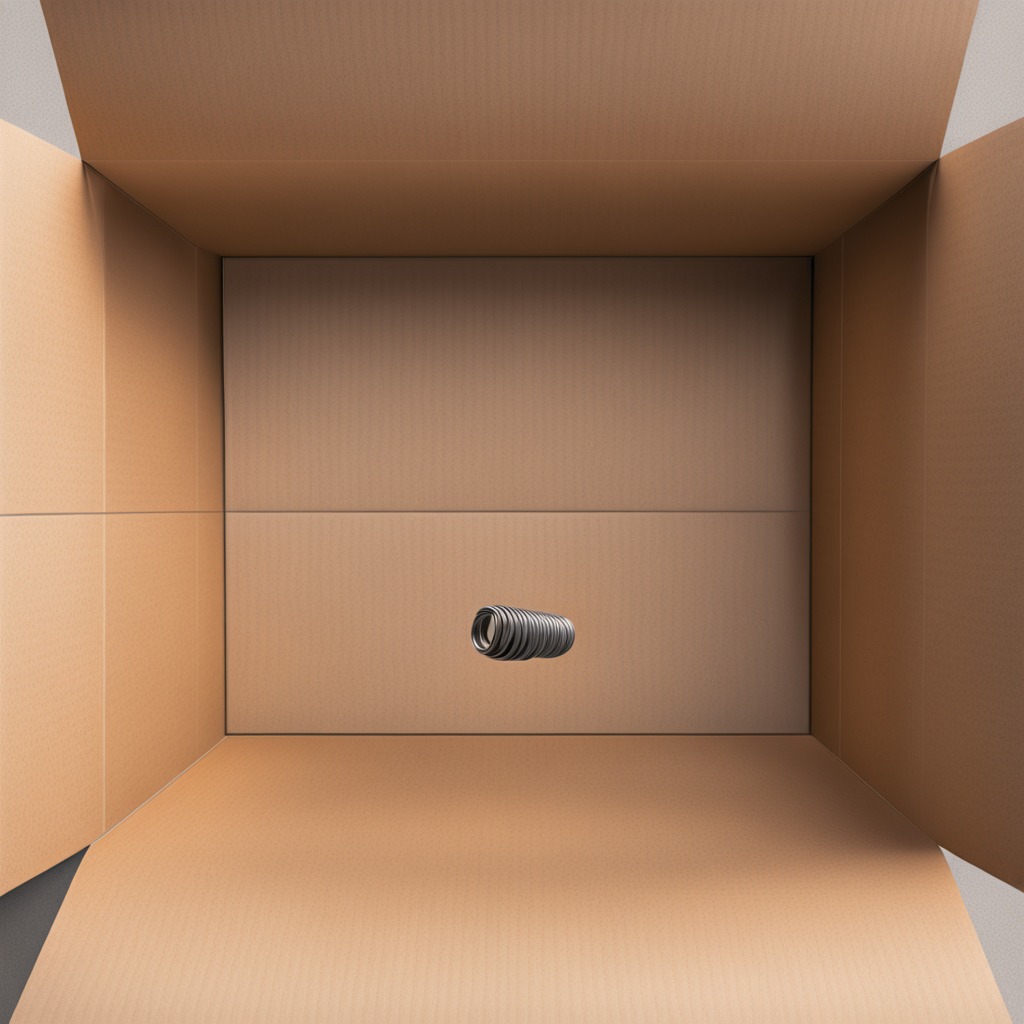
A coiled metal spring is lying on the cardboard box surface.